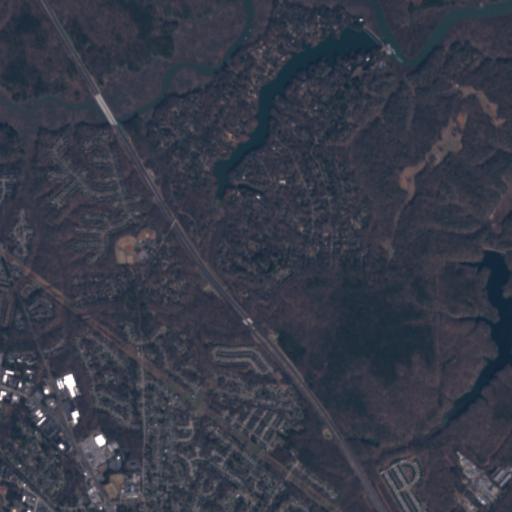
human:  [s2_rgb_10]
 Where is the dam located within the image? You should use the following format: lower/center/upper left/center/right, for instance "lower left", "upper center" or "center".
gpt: The dam is located in the upper right of the image.
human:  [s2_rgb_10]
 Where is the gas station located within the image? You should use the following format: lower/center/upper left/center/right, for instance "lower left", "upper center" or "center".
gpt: The gas station is located in the lower left of the image.
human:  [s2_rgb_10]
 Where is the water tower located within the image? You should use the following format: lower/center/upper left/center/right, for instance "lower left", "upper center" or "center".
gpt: The water tower is located in the lower left of the image.
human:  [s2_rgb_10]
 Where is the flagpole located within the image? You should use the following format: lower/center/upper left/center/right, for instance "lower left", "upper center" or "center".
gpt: The flagpole is located in the center left of the image.
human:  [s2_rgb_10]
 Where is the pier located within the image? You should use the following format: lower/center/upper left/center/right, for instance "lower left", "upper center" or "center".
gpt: The pier is located in the upper right of the image.
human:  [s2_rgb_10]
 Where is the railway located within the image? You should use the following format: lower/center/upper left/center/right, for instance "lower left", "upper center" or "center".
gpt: The railway is located in the lower left of the image.
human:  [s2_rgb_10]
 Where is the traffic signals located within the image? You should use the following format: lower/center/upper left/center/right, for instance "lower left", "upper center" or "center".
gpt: The traffic signals is located in the lower left of the image.
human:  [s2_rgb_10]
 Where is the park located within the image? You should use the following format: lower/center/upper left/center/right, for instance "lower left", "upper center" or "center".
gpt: There is no park in the image.